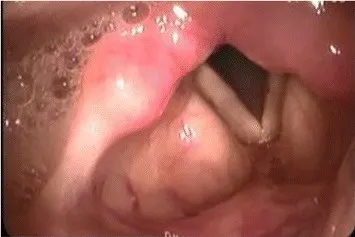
Laryngofiberscopic view beyond the cicatrix. The supraglottic space and the vestibule are intact.
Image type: endoscopy (airway_endoscopy)